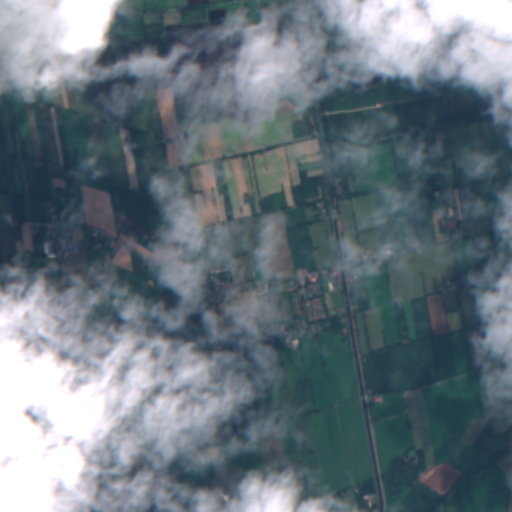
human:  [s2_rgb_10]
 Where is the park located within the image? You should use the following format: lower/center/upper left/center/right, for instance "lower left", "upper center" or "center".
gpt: The park is located in the lower center of the image.
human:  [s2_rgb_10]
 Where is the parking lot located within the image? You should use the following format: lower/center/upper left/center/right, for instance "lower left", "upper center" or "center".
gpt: The parking lot is located in the center left of the image.
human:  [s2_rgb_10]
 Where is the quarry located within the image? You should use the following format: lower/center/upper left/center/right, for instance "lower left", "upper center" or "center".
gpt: The quarry is located in the upper left of the image.
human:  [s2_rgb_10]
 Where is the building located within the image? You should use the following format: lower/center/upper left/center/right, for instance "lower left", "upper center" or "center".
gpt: There is no building in the image.